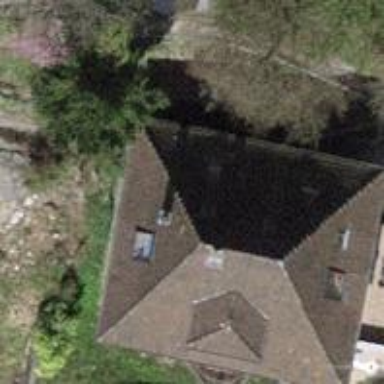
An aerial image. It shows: Residential building with hipped roof.